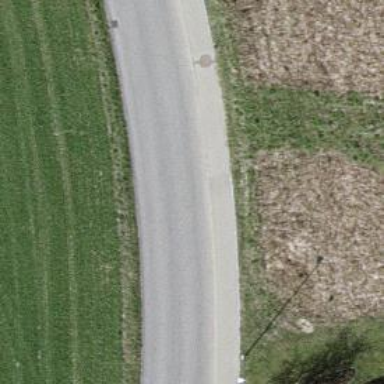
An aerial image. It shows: Tertiary road with sidewalk on the left.